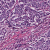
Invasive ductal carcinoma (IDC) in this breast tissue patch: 1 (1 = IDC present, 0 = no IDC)